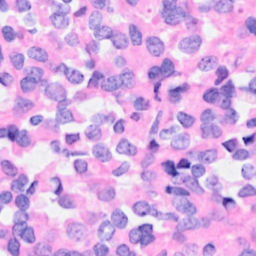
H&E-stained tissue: Breast